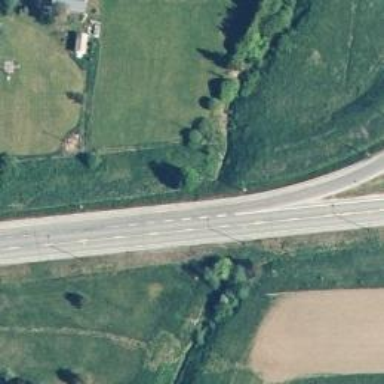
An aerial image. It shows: Asphalt road classified as trunk highway.